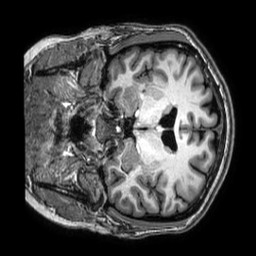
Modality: T1w
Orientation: coronal
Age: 32
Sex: female
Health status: healthy
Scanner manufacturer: philips
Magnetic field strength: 3 T
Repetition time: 0.009 s
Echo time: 0.003996 s